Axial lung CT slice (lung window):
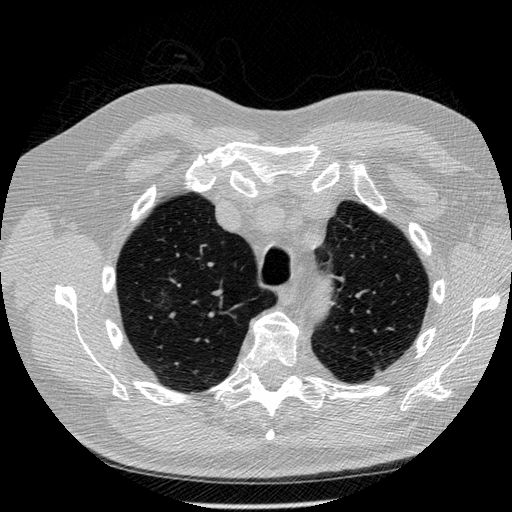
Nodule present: no